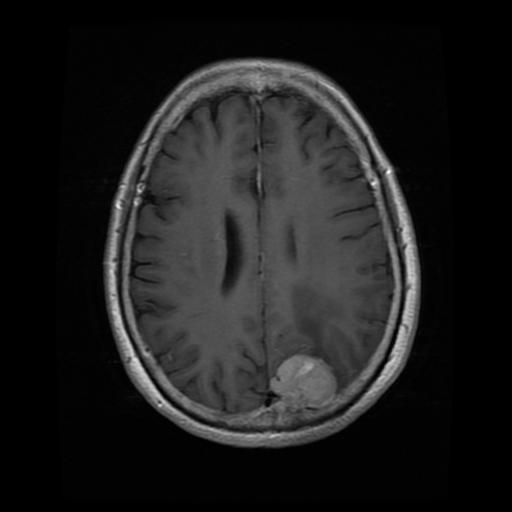
Label: meningioma